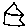
Label: house